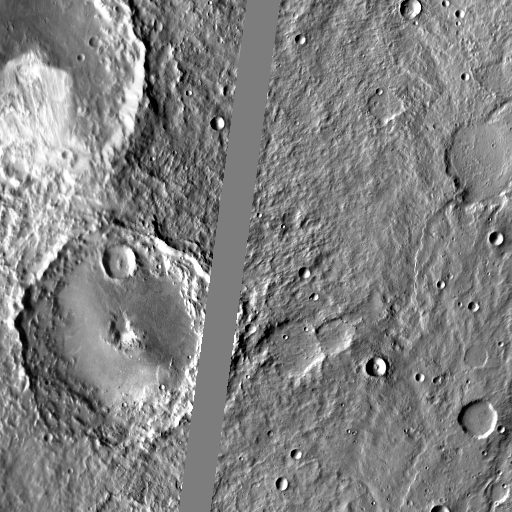
Crater classes present: Background, Other, Buried, Secondary